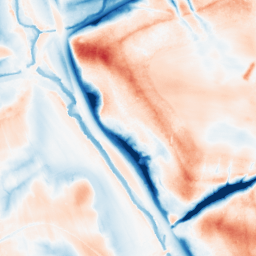
Category: trend_removal
Decomposition family: local_polynomial
Decomposition parameters: window_size: 51
degree: 2
Upsampling method: quadratic
Upsampling parameters: scale: 2
Upsampling scale: 2